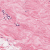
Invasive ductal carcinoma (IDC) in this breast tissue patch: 0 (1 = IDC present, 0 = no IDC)